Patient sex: M
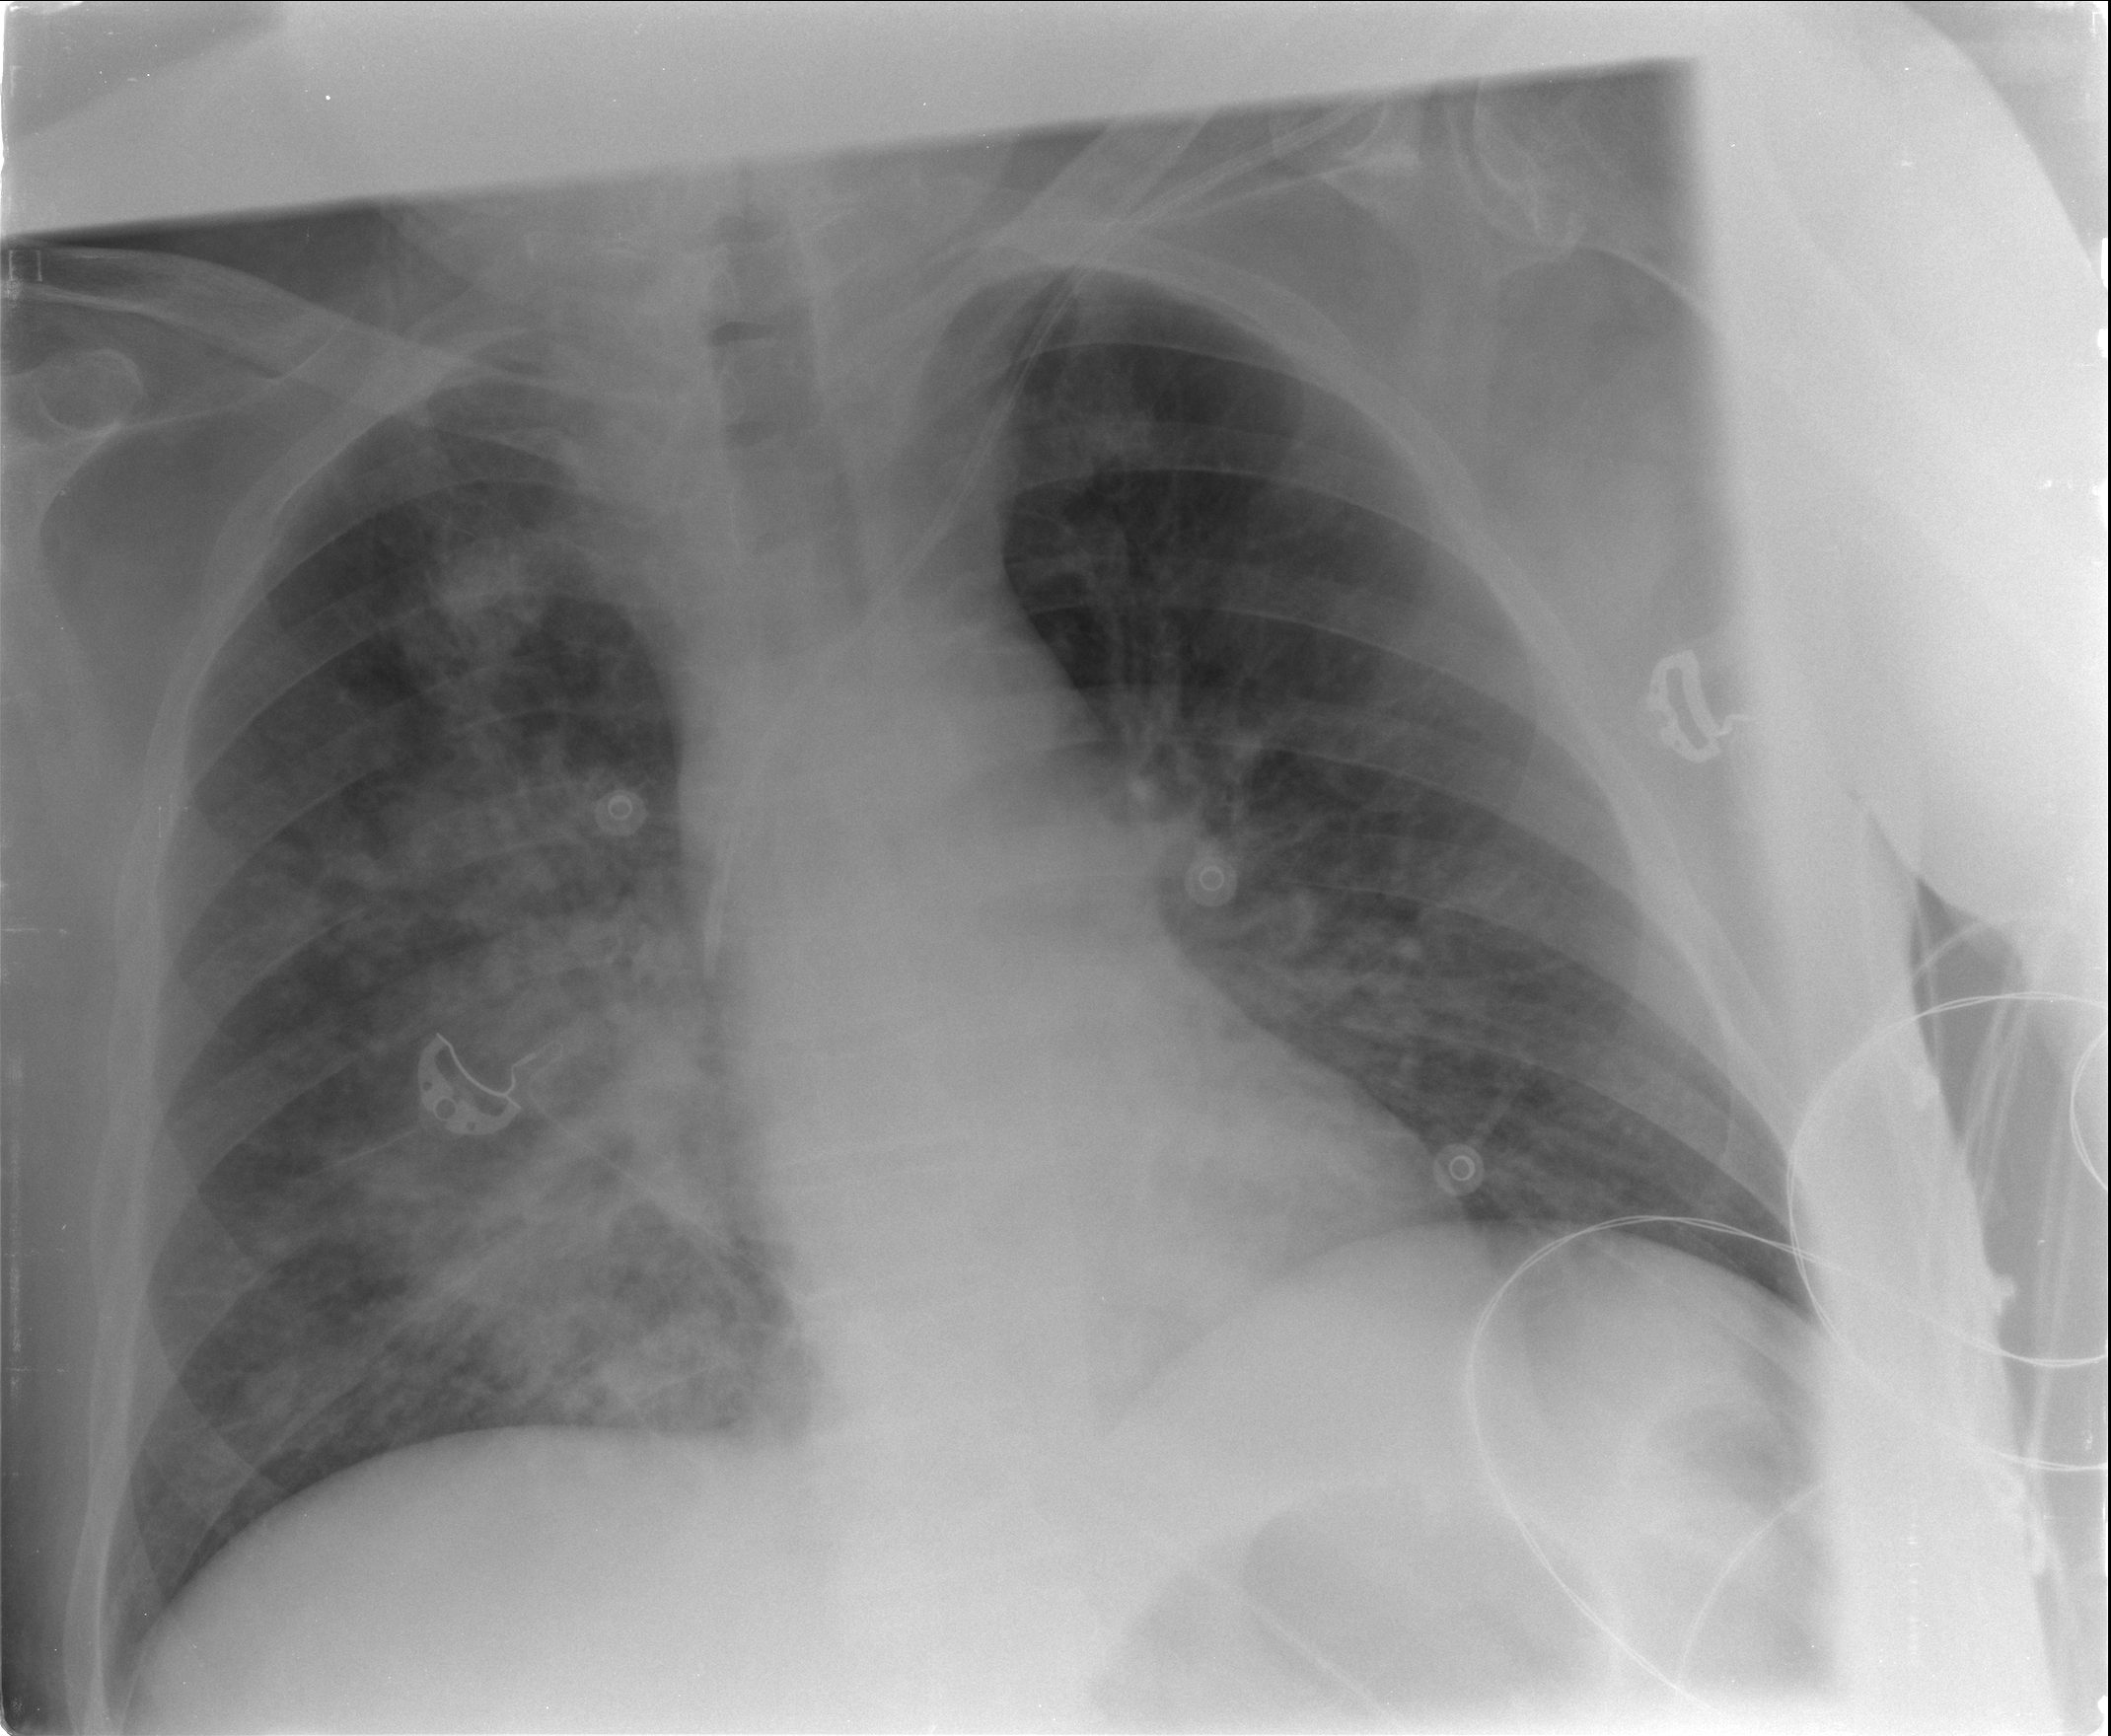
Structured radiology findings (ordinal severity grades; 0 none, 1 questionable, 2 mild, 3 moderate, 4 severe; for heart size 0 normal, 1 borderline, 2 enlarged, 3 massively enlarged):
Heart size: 0
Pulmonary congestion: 2
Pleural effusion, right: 0
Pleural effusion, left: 0
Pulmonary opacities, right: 3
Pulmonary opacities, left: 1
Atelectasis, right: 3
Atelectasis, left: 0